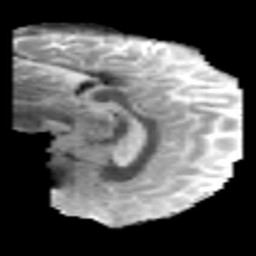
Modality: MD
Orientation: sagittal
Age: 30
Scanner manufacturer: philips
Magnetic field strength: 3 T
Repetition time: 8.569 s
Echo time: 0.1273 s